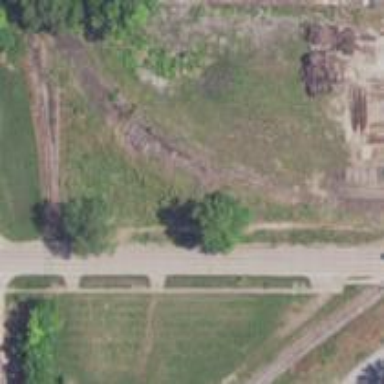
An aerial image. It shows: Abandoned railway spur.